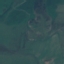
Land use / land cover class: Pasture